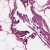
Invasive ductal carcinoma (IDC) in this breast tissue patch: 0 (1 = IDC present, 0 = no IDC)